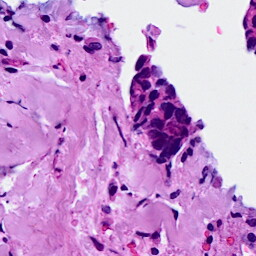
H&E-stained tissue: Breast